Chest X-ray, AP view. Patient: 52 years old, sex M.
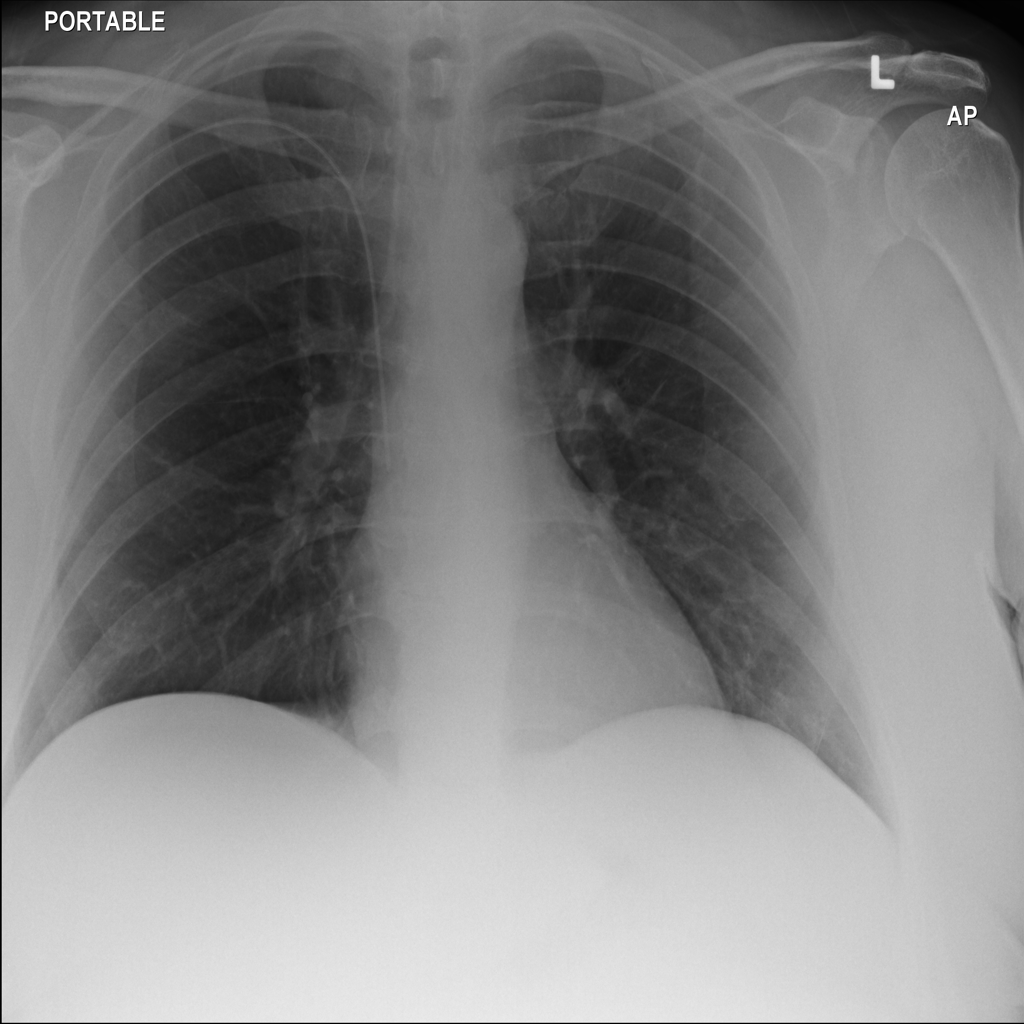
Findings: No Finding